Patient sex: M
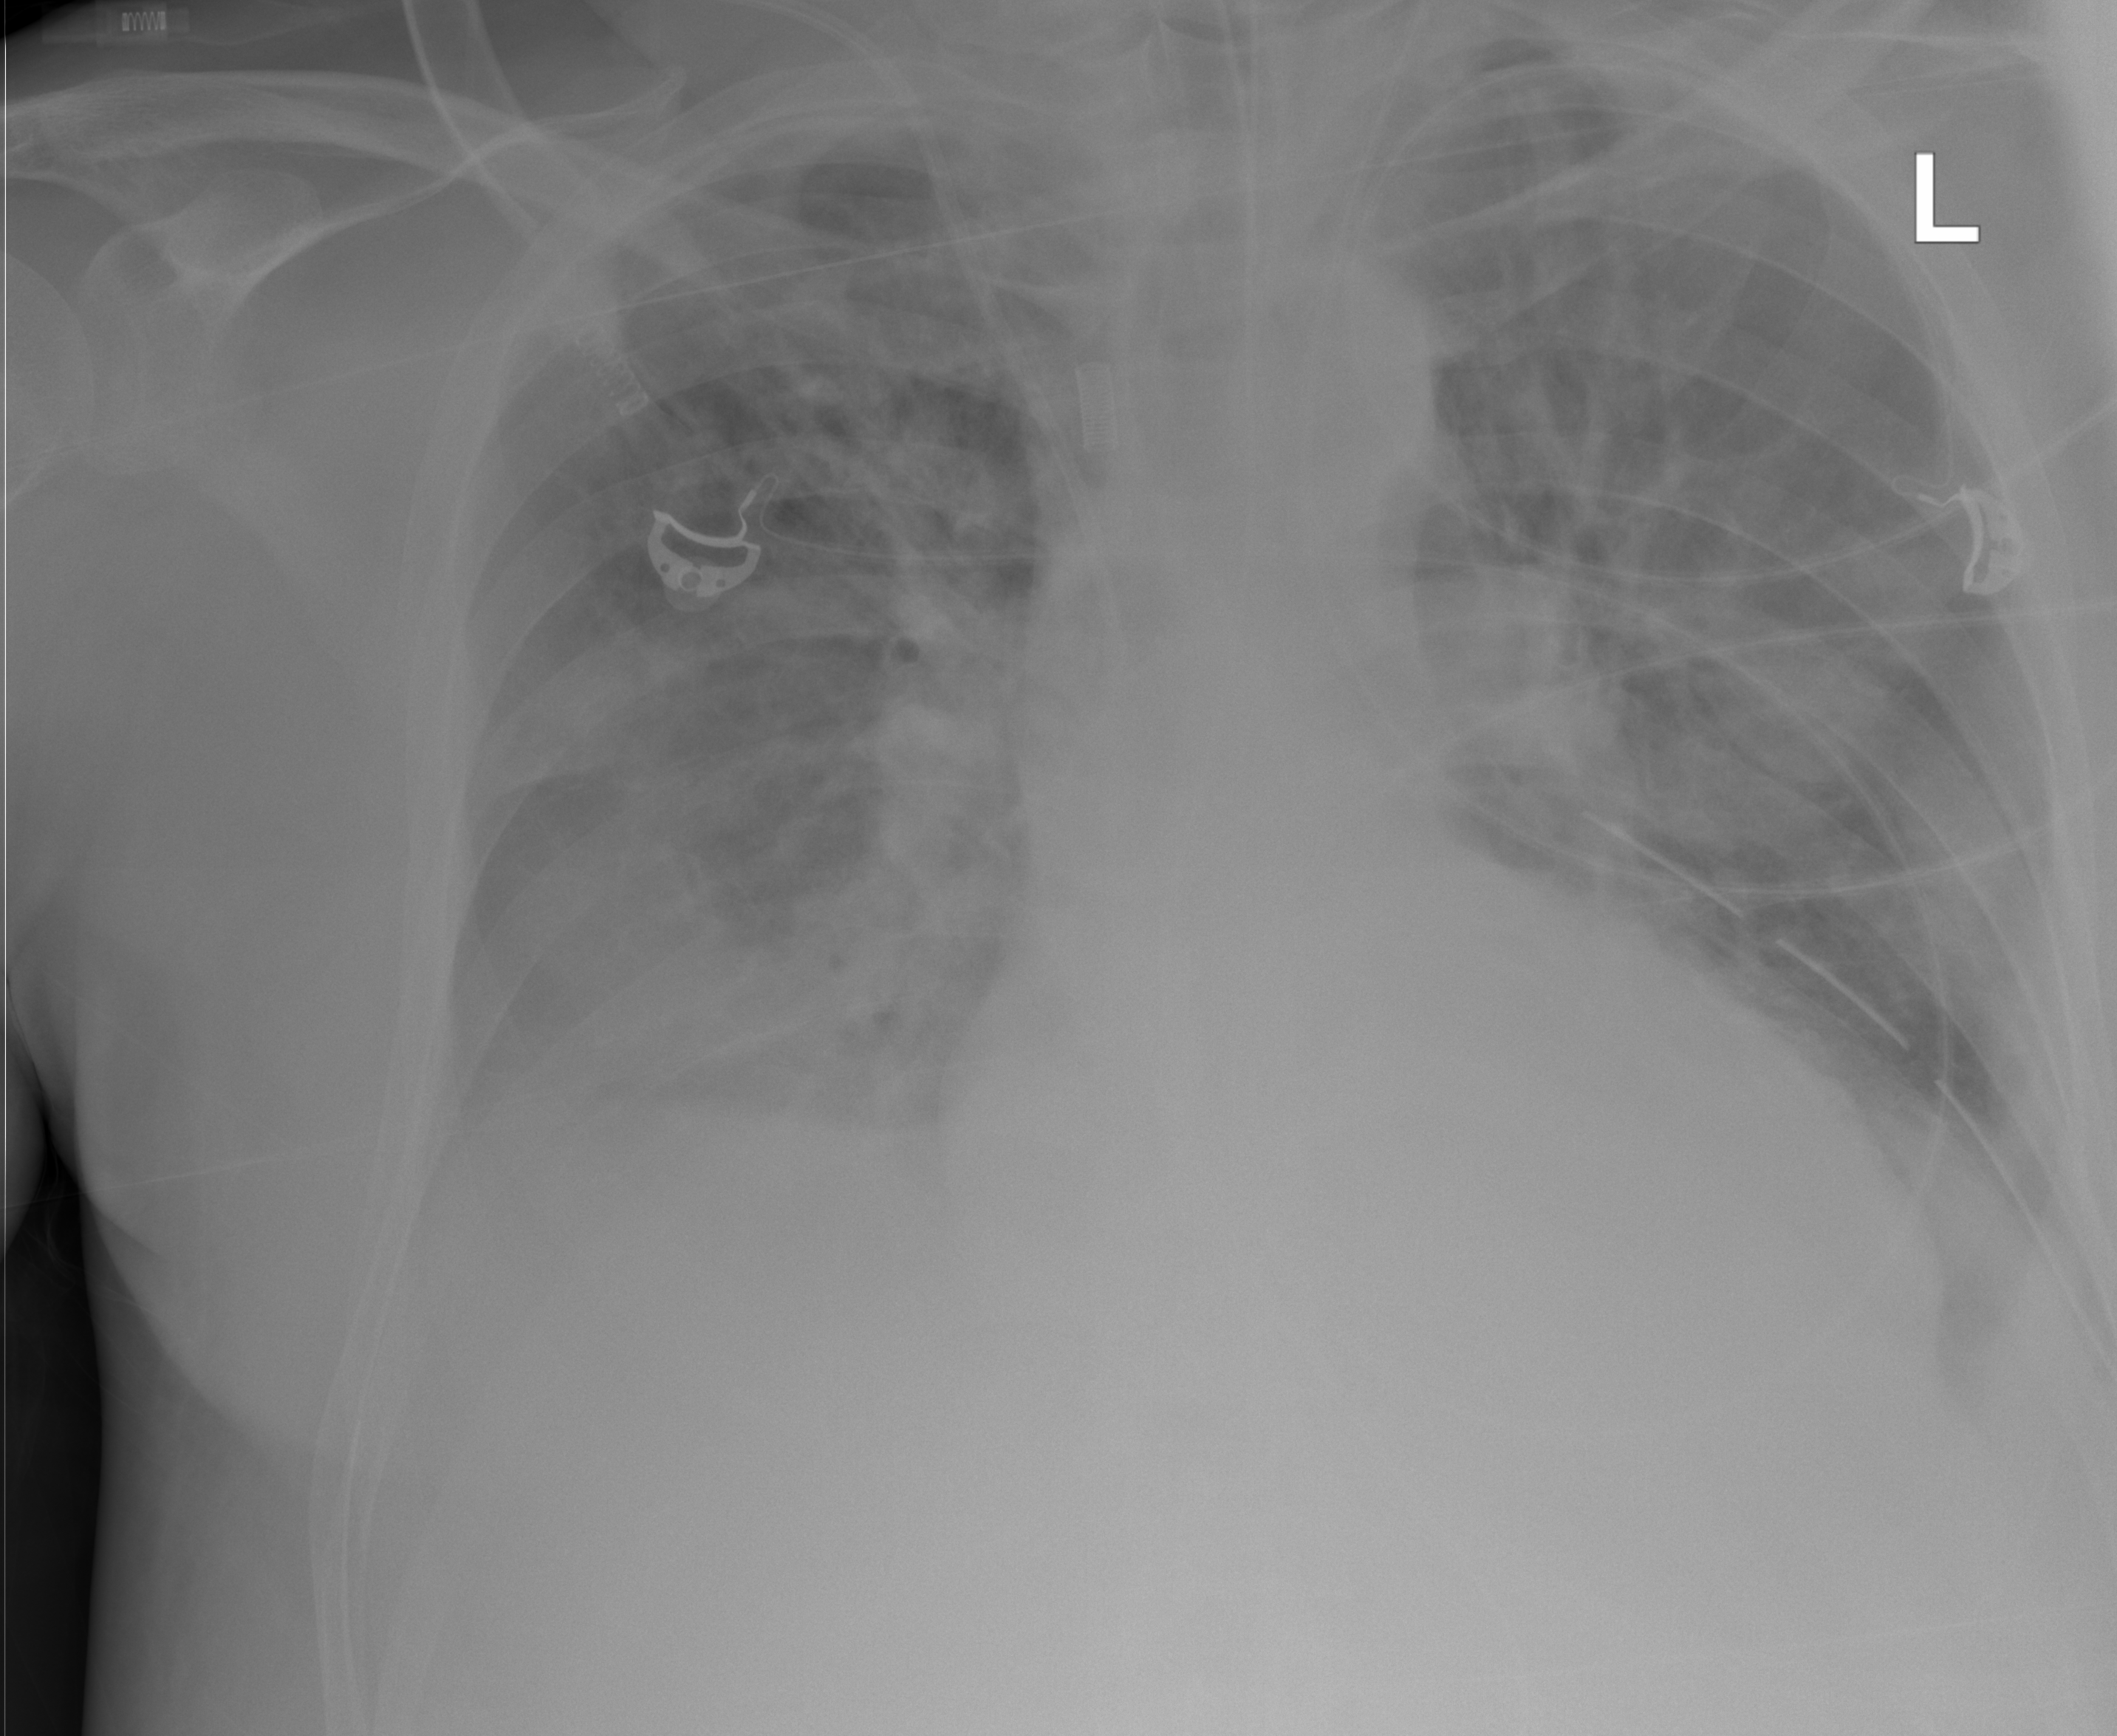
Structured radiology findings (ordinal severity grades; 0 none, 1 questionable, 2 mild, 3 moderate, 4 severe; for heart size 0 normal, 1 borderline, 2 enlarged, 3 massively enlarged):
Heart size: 1
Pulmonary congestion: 2
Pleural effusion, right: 2
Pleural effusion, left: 2
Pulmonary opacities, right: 2
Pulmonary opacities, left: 2
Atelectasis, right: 2
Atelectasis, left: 2